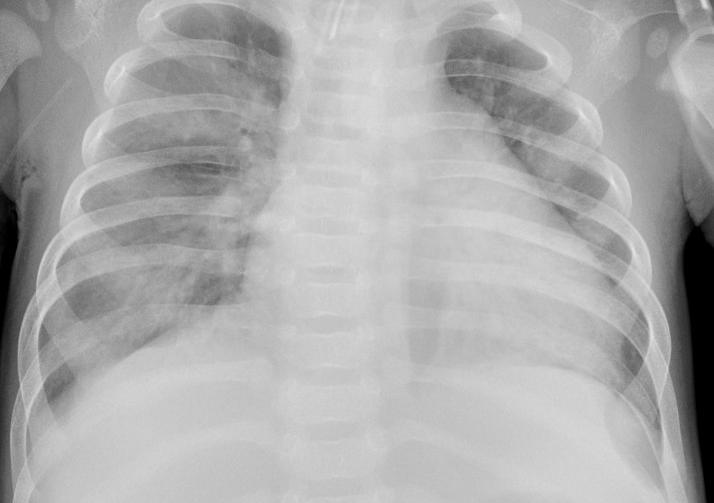
Diagnosis: PNEUMONIA